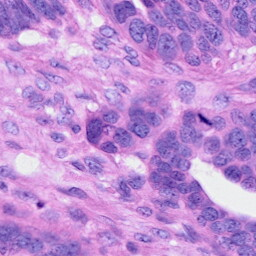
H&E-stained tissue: Ovarian